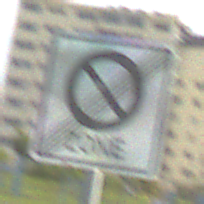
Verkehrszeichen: EndeEingeschraenktesHalteverbotZone
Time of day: MorningAfternoon
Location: Outdoor (Suburban)
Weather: PartlyCloudy
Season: NotSpecified
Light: Natural